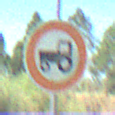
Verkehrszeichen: VerbotKraftfahrzeugeZuegeNichtSchneller25
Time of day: Midday
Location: Outdoor (Special)
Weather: PartlyCloudy
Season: NotSpecified
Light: Natural